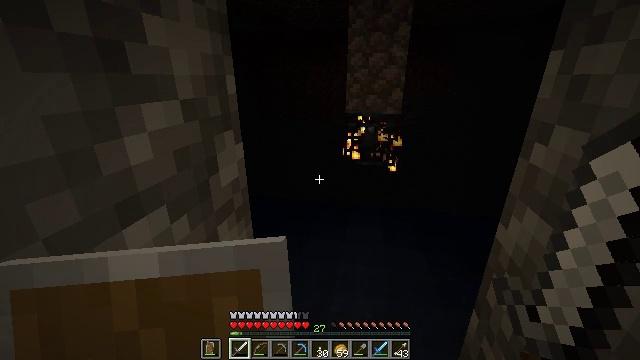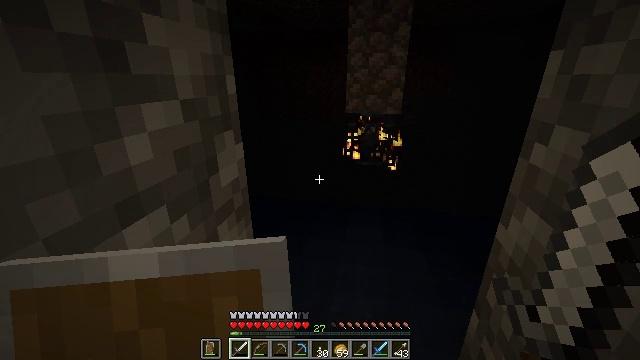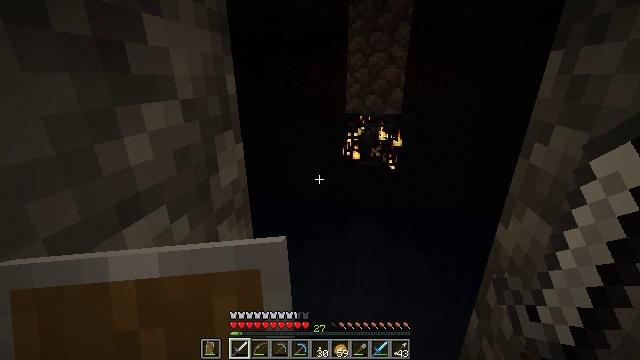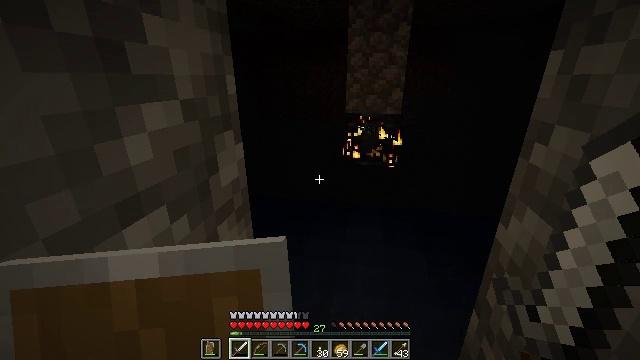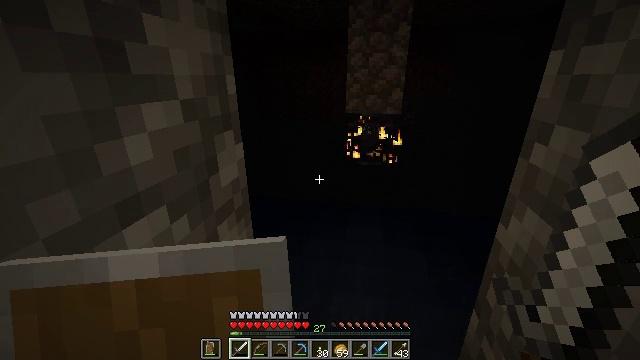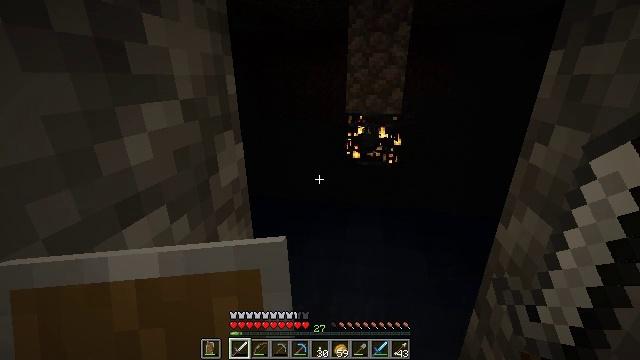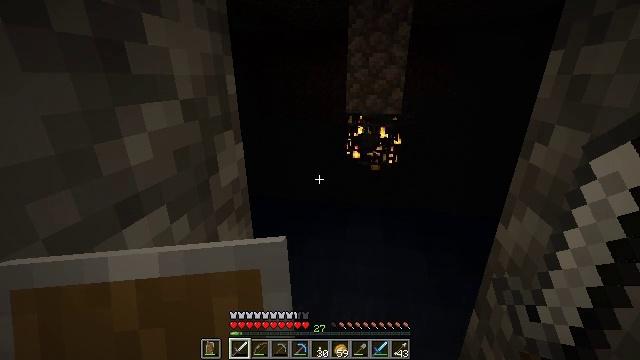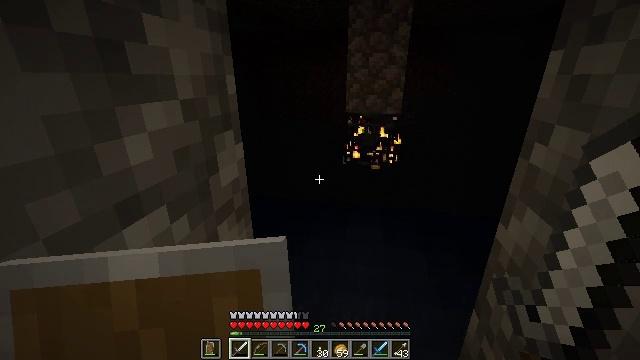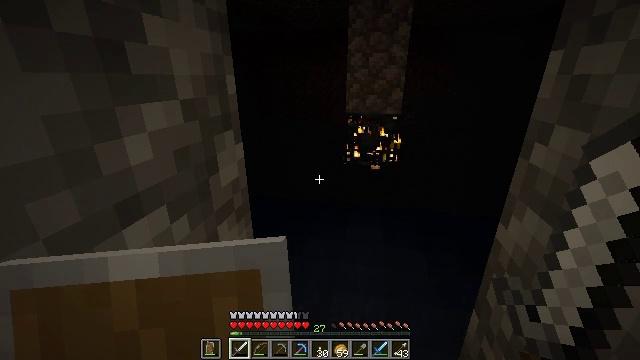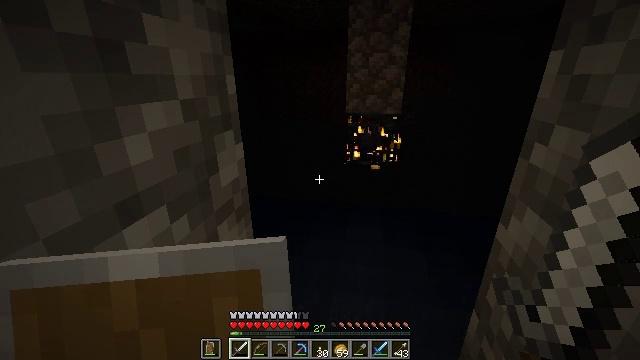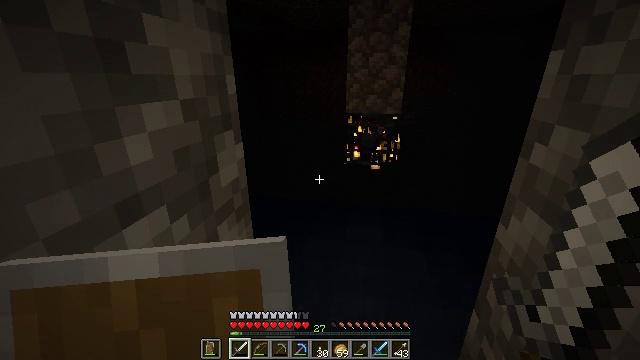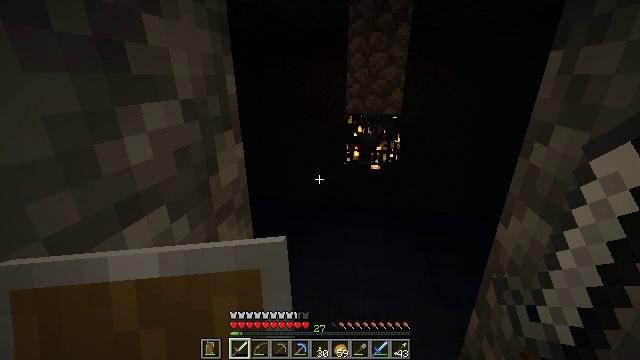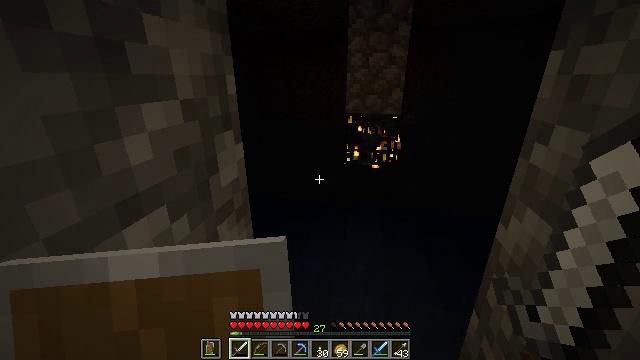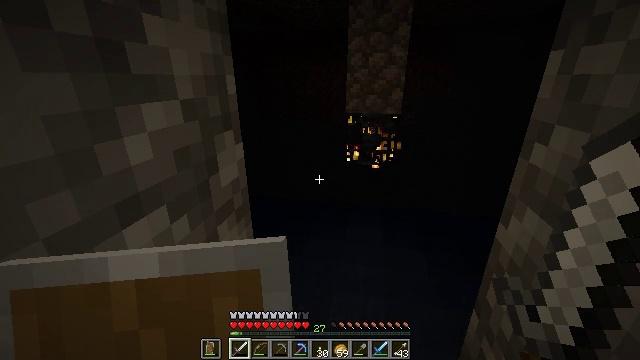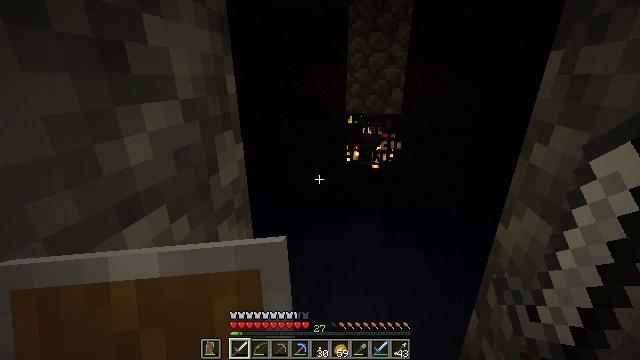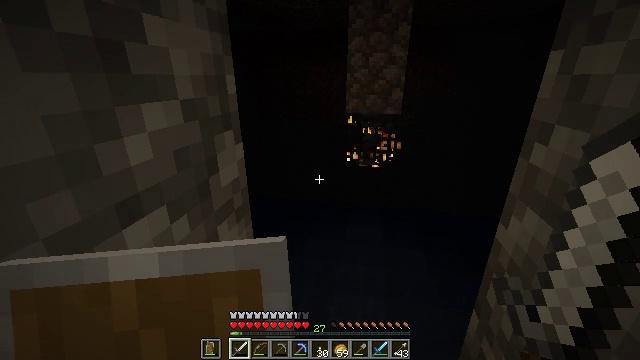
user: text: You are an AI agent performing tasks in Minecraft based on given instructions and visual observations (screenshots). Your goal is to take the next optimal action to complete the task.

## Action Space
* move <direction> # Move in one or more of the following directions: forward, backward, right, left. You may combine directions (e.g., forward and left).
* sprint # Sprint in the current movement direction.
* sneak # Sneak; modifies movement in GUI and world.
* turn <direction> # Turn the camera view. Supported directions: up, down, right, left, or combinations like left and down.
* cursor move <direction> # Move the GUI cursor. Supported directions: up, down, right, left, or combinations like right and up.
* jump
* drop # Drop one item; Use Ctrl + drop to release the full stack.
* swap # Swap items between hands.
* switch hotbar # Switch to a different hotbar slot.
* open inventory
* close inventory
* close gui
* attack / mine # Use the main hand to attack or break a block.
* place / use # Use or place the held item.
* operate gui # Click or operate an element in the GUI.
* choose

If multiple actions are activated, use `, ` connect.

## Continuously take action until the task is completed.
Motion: motion action
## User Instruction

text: Remove an iron sword from the inventory.
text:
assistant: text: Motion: no_op
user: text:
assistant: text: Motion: no_op
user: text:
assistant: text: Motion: no_op
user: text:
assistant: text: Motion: no_op
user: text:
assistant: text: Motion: no_op
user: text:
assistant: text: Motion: no_op
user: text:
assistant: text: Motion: no_op
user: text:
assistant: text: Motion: no_op
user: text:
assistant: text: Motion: no_op
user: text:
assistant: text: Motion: no_op
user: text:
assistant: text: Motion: no_op
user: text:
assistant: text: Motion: no_op
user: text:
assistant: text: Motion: no_op
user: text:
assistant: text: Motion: no_op
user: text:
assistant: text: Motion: no_op
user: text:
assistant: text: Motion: no_op
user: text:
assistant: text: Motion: no_op
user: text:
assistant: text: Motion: no_op
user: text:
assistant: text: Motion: no_op
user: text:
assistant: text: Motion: no_op
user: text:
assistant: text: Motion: no_op
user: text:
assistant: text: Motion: no_op
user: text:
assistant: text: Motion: no_op
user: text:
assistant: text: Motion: no_op
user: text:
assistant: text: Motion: no_op
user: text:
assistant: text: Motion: no_op
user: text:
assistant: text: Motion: no_op
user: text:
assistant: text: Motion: no_op
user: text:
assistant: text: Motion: no_op
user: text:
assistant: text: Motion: no_op